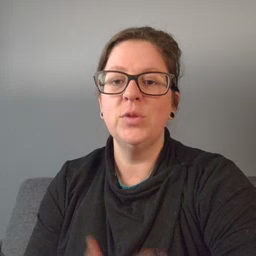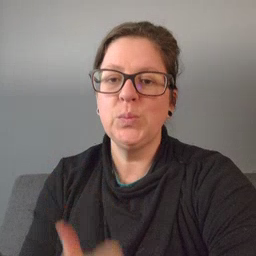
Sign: cute